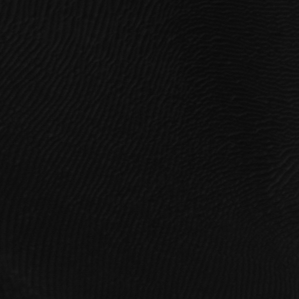
Label: frost